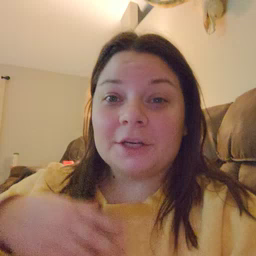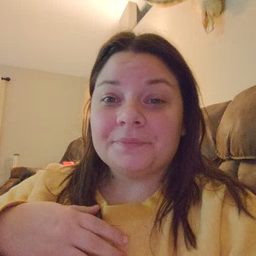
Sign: blow